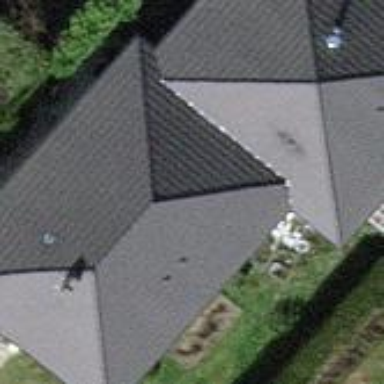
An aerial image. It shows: Detached building.